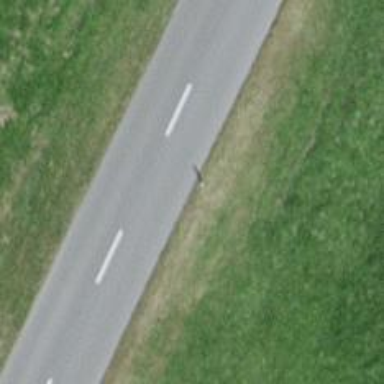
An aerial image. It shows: Tertiary road with asphalt surface.